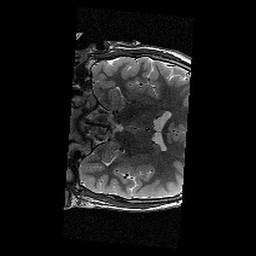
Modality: T2w
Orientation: coronal
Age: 12
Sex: male
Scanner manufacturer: siemens
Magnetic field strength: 3 T
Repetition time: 9.23 s
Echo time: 0.067 s